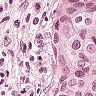
Metastatic tissue present: yes